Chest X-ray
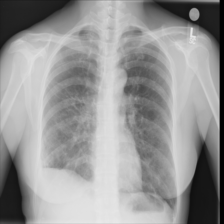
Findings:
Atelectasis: negative
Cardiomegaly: negative
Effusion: negative
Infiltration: negative
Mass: negative
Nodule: negative
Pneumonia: negative
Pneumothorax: positive
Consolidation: negative
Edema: negative
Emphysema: negative
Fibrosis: negative
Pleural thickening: negative
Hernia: negative